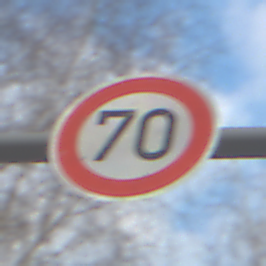
Verkehrszeichen: Geschwindigkeit70
Umgebung: Outdoor, Nature
Tageszeit: MorningAfternoon
Wetter: PartlyCloudy
Licht: Natural
Jahreszeit: Autumn
Kontrast: LowContrast